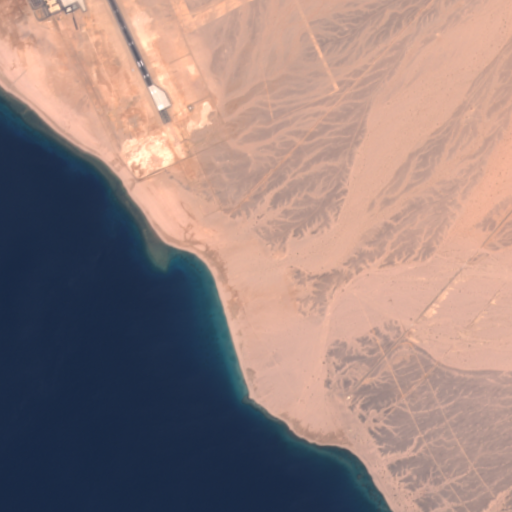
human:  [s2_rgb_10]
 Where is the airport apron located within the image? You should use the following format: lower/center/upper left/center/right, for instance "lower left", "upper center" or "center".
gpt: The airport apron is located in the upper left of the image.
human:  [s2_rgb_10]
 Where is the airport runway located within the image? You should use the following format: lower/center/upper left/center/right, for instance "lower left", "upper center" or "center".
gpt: The airport runway is located in the upper left of the image.
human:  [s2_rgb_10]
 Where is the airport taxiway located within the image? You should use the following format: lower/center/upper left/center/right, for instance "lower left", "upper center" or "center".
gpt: The airport taxiway is located in the upper left of the image.
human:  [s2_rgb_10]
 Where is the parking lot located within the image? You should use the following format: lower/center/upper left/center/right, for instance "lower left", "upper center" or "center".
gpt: The parking lot is located in the upper left of the image.
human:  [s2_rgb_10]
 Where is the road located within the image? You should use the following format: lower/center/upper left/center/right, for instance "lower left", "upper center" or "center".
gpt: There is no road in the image.